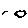
Label: cloud